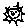
Label: sun